Interaction volume radius: 10 \u00c5
Interaction volume height: 15 \u00c5
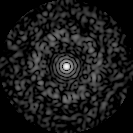
Disorder parameter: 0.8311